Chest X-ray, PA view. Patient: 26 years old, sex M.
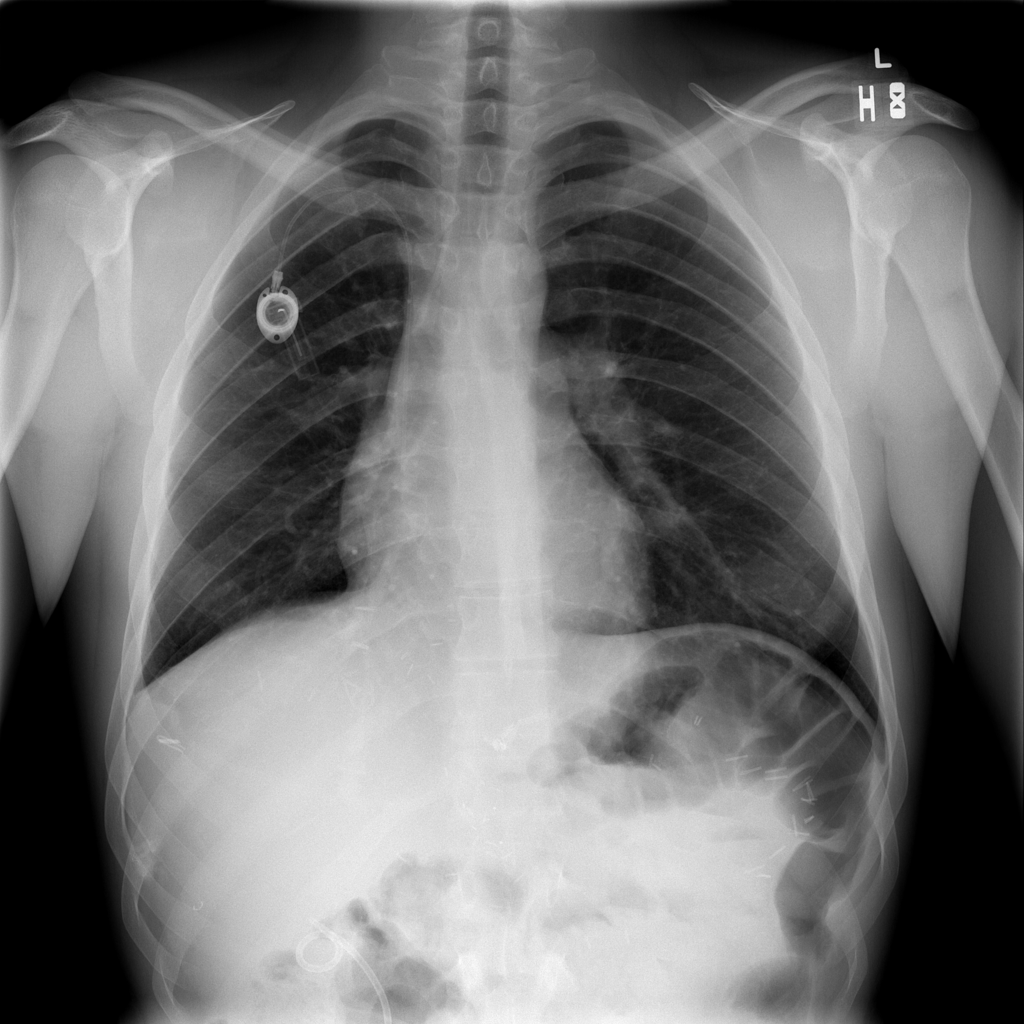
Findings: No Finding